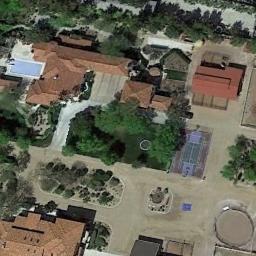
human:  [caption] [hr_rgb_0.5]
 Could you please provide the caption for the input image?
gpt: The sparse residential is on the bare land next to some trees and a road .

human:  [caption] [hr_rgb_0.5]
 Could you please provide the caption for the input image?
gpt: There is a house by the road, With a few trees behind it .

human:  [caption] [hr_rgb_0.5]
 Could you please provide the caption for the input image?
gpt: There are several houses of different sizes and many green trees in a sparse residential area surrounded by open spaces .

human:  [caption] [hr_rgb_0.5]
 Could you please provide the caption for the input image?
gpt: There are several buildings of different shapes and sizes in the sparse residential .

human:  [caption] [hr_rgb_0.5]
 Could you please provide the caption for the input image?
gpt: A sparse residential area with some green trees and brown buildings .